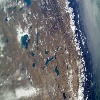
Label: land